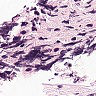
Metastatic tissue present: no